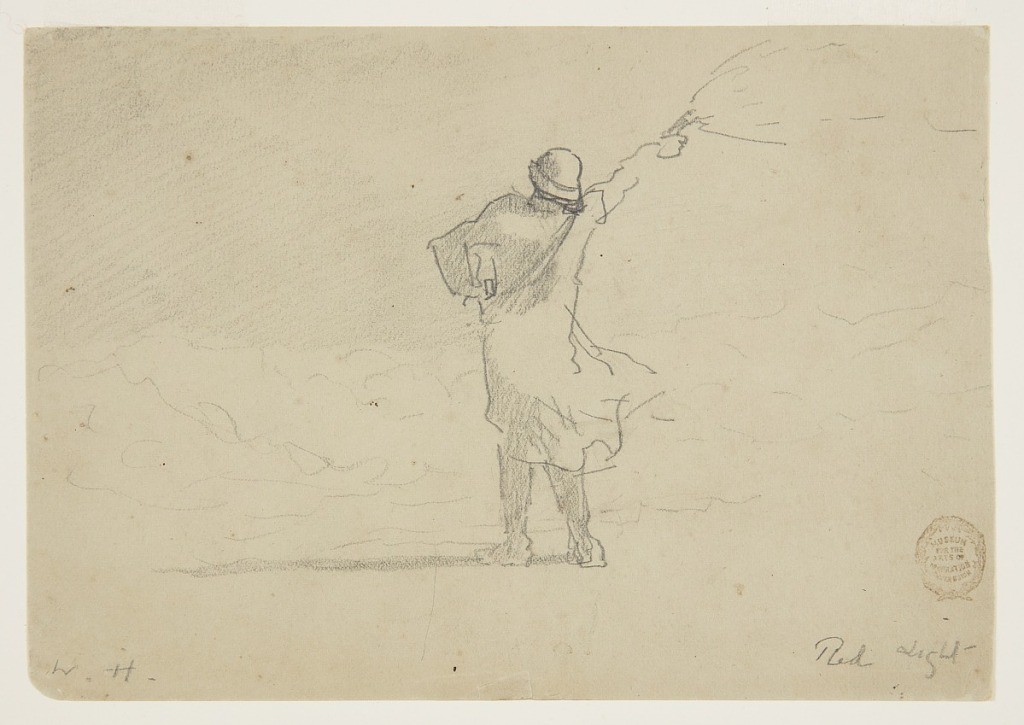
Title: Red Light
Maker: Winslow Homer, American, 1836–1910
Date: ca. 1883
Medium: Graphite on gray paper
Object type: Drawing
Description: Recto: Horizontal view of a man in oilskins standing at the edge of a stormy ocean and holding a flare in his upraised right arm.
Verso:  Lines from a larger sketch.